Question: Considering the following :
'''
Manipulate[
If[Intersection[Row1, Row2] == {},
Style[Plus @@ {Plus @@ Row1, Plus @@ Row2}, Bold, 20],
"Error"],
{{Row1, {1}}, {1, 2, 3, 4, 5}, ControlType -> TogglerBar},
{{Row2, {2}}, {1, 2, 3, 4, 5}, ControlType -> TogglerBar}
]
'''

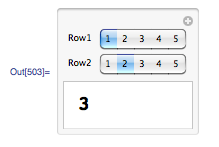
Answer: Manipulate has its own Alignment option. You can see if that works for you:
'''
Manipulate[
If[Intersection[Row1,Row2]=={},Style[Plus@@{Plus@@Row1,Plus@@Row2},Bold,20],"Error"],
{{Row1,{1}},{1,2,3,4,5},ControlType->TogglerBar},
{{Row2,{2}},{1,2,3,4,5},ControlType->TogglerBar},
Alignment->Center
]
'''